Question: when i made my website i made it with div tags not tables, which is what most people do, then i positioned them with the margin property and i have tried it with position:absolute, and relative properties but when i re-size my browser everything changes place, like this -
i want it to stay in place were it is like most websites that use div tags, when you re-size them they don't move, i wonder what trick they use...
and by the way my website is still in progress lol... Thank You
My Code
'''
<html>
<head>
<title></title>
<link rel = "stylesheet" type = "text/css" href = "verdanacssstylesheet.css" />
<script type="text/javascript" src="external files/jquery.js"></script>
<!-----------START OF SCRIPT------------------------>
<script type = "text/javascript" >
</script>
<!------------END OF SCRIPT AND START OF STYLE-->
<style type = "text/css" >
div {border:2px solid black;}
</style>
<!---------------END OF STYLE AND HEAD AND START OF BODY---------->
</head>
<body style="margin:0px;padding:0px;" text="black" >
<div style="" >
<div id = "header" style="100%;height:150px;" >
<div id = "headerinside" style="margin-left:auto;margin-right:auto;width:1030px;height:150px;" ><div></div></div>
</div>
<div style="width:1030px;height:;margin-left:auto;margin-right:auto" >
<div style = "border:2px solid red;height:30px;" id = "navigationbar" >
<ul style = "list-style:none;" id = "navbar" >
<li style = "float:left;padding-left:45px;line-height:3px;" >hello</li>
<li style = "float:left;padding-left:120px;line-height:3px;" >hello</li>
<li style = "float:left;padding-left:120px;line-height:3px;" >hello</li>
<li style = "float:left;padding-left:120px;line-height:3px;" >hello</li>
<li style = "float:left;padding-left:120px;line-height:3px;" >hello</li>
<li style = "float:left;padding-left:120px;line-height:3px;" >hello</li>
</ul>
</div>
<div id = "main" style="">
<div style="width:1026px;text-align:center;" ><p>hello</p></div>
</div>
<div id = "footer" style="100%;height:150px;" >
<div id = "footerinside" style="margin-left:auto;margin-right:auto;width:1030px;;height:150px;" ><div></div></div>
</div>
</div>
</body>
<!---------------EDN OF BODY------------------->
</html>
'''
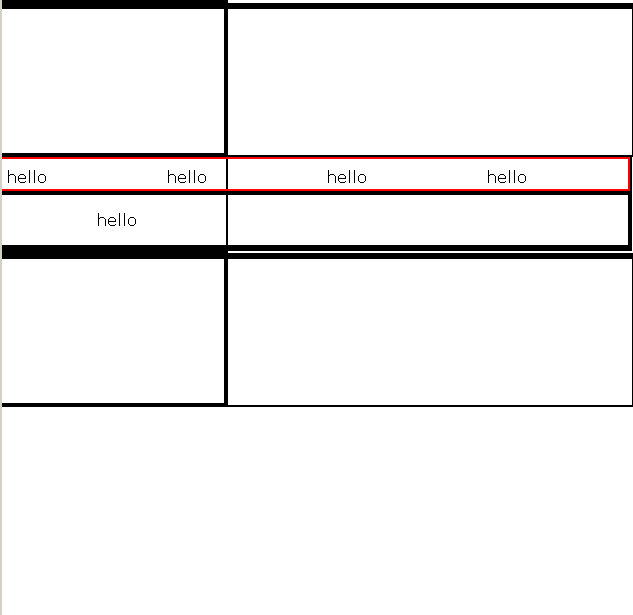
Answer: 'div's are block elements, which means they automatically expand to fill the width of their containing element. If you don't want them to expand with the browser window, you should consider wrapping them in a containing 'div' with explicit width, or setting explicit width for each 'div'.
That's my best guess based on your mock-up; if you post some code on jsfiddle for example, you may get a more specific answer :)
I've cleaned up your code somewhat. I don't think all the 'div's had matching opening and closing tags, but it was hard to tell.
I've removed your CSS from the inline styles. There was a lot of duplication which, apart from making the code hard to read, also meant that changes weren't necessarily showing up because they were being overridden in other declarations.
The key in my modified version is the '<div id="wrapper">'. You'll see in the corresponding style that '#wrapper' is set to 500px wide and centred horizontally.
Here's the <URL> with my updates.